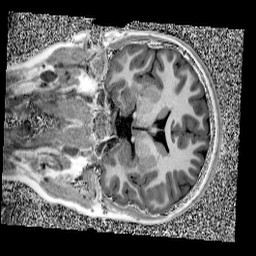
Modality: UNIT1
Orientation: coronal
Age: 10
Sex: female
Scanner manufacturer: siemens
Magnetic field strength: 3 T
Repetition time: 4 s
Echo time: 0.00303 s